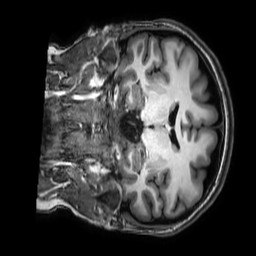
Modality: T1w
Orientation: coronal
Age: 32
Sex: female
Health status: healthy
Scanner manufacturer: philips
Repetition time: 0.009 s
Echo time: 0.004 s